Question: I've spent a bunch of time experimenting and I can't get this working. Any type of edit text that I add to my linear layout, cannot be clicked. The weird part is it looks focused (which I put in my code).
I've been unable to get even the keyboard to pop up, the wierd part is if I hide it and make visible a spinner with the same attributes - the spinner's popup works.
Note: below it is AutocomletetextBox, but when it was just EditTextBox and I commented out - the adapter stuff. Still didn't work, didn't even pop up the keyboard.

Here's my code
'''
<LinearLayout xmlns:android="http://schemas.android.com/apk/res/android"
xmlns:tools="http://schemas.android.com/tools"
android:layout_width="match_parent"
android:layout_height="match_parent"
android:orientation="vertical"
android:weightSum="1">
<LinearLayout xmlns:android="http://schemas.android.com/apk/res/android"
xmlns:tools="http://schemas.android.com/tools"
android:layout_width="fill_parent"
android:layout_height="wrap_content"
tools:context="com.example.edu.testversion.activity.CategoryChooser"
tools:ignore="MergeRootFrame"
android:id="@+id/frameLayout"
android:orientation="horizontal">
<Button
style="?android:attr/buttonStyleSmall"
android:layout_width="90dip"
android:layout_height="wrap_content"
android:text="@string/button_start_map"
android:id="@+id/play_game_button"
android:layout_gravity="right|top"
android:theme="@style/AppTheme"
android:layout_marginTop="10dip"
android:visibility="gone" />
<Spinner
android:layout_width="wrap_content"
android:layout_height="wrap_content"
android:id="@+id/game_spinner"
android:layout_gravity="left"
android:spinnerMode="dialog"
android:theme="@style/AppTheme"
android:layout_marginTop="5dip"
android:visibility="gone" />
<TextView
android:layout_width="fill_parent"
android:layout_height="47dp"
android:text="Which way do you want to play the game?"
android:layout_gravity="center_vertical"
android:id="@+id/get_started_dialog"
android:typeface="monospace"
android:singleLine="false"
android:textIsSelectable="false"
android:textSize="@dimen/activity_horizontal_margin"
android:layout_marginLeft="5dp"
android:clickable="false"
android:enabled="false"
android:focusable="false"
android:textAlignment="textEnd"
android:layout_marginTop="10dp" />
<TextView
android:layout_width="fill_parent"
android:layout_height="wrap_content"
android:layout_gravity="center_vertical"
android:minHeight="20dip"
android:id="@+id/restaurant_name_display"
android:typeface="monospace"
android:singleLine="false"
android:textIsSelectable="false"
android:textSize="@dimen/activity_horizontal_margin"
android:layout_marginLeft="5dp"
android:clickable="true"
android:visibility="gone"
android:enabled="false"
android:focusable="false"
android:textAlignment="textEnd"
android:layout_marginTop="3dp" />
<AutoCompleteTextView
android:completionThreshold="3"
android:textIsSelectable="true"
android:id="@+id/find_location_dropdown"
android:layout_width="wrap_content"
android:layout_height="wrap_content"
android:clickable="true"
android:minWidth="160dip"/>
<!--android:layout_gravity="center_vertical"
android:typeface="monospace"
android:textSize="@dimen/activity_horizontal_margin"
android:layout_marginLeft="5dp"
android:textAlignment="textEnd"
android:visibility="gone"
android:layout_marginTop="3dp" />
-->
</LinearLayout>
<fragment
android:id="@+id/map"
android:layout_width="match_parent"
android:layout_height="416dp"
class="com.google.android.gms.maps.MapFragment"
android:layout_weight="3.25" />
'''
And the only code that touches it is in my oncreate:
'''
mAutocompleteLocation = (AutoCompleteTextView) findViewById(R.id.find_location_dropdown);
ArrayAdapter<String> adapter = new ArrayAdapter<String>(this,android.R.layout.simple_dropdown_item_1line,androidBooks);
mAutocompleteLocation.setThreshold(3);
mAutocompleteLocation.setAdapter(adapter);
mAutocompleteLocation.setCompletionHint("FUN!");
mAutocompleteLocation.setFocusable(true);
mAutocompleteLocation.setClickable(true);
mAutocompleteLocation.setVisibility(View.VISIBLE);
'''
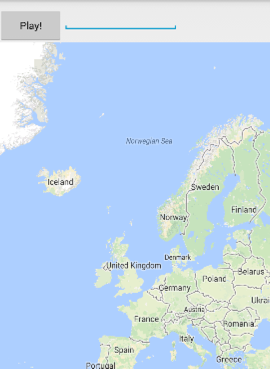
Answer: remove this line in autocompletiontextview everything works fine
'''
android:textIsSelectable="true"
'''